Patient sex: M
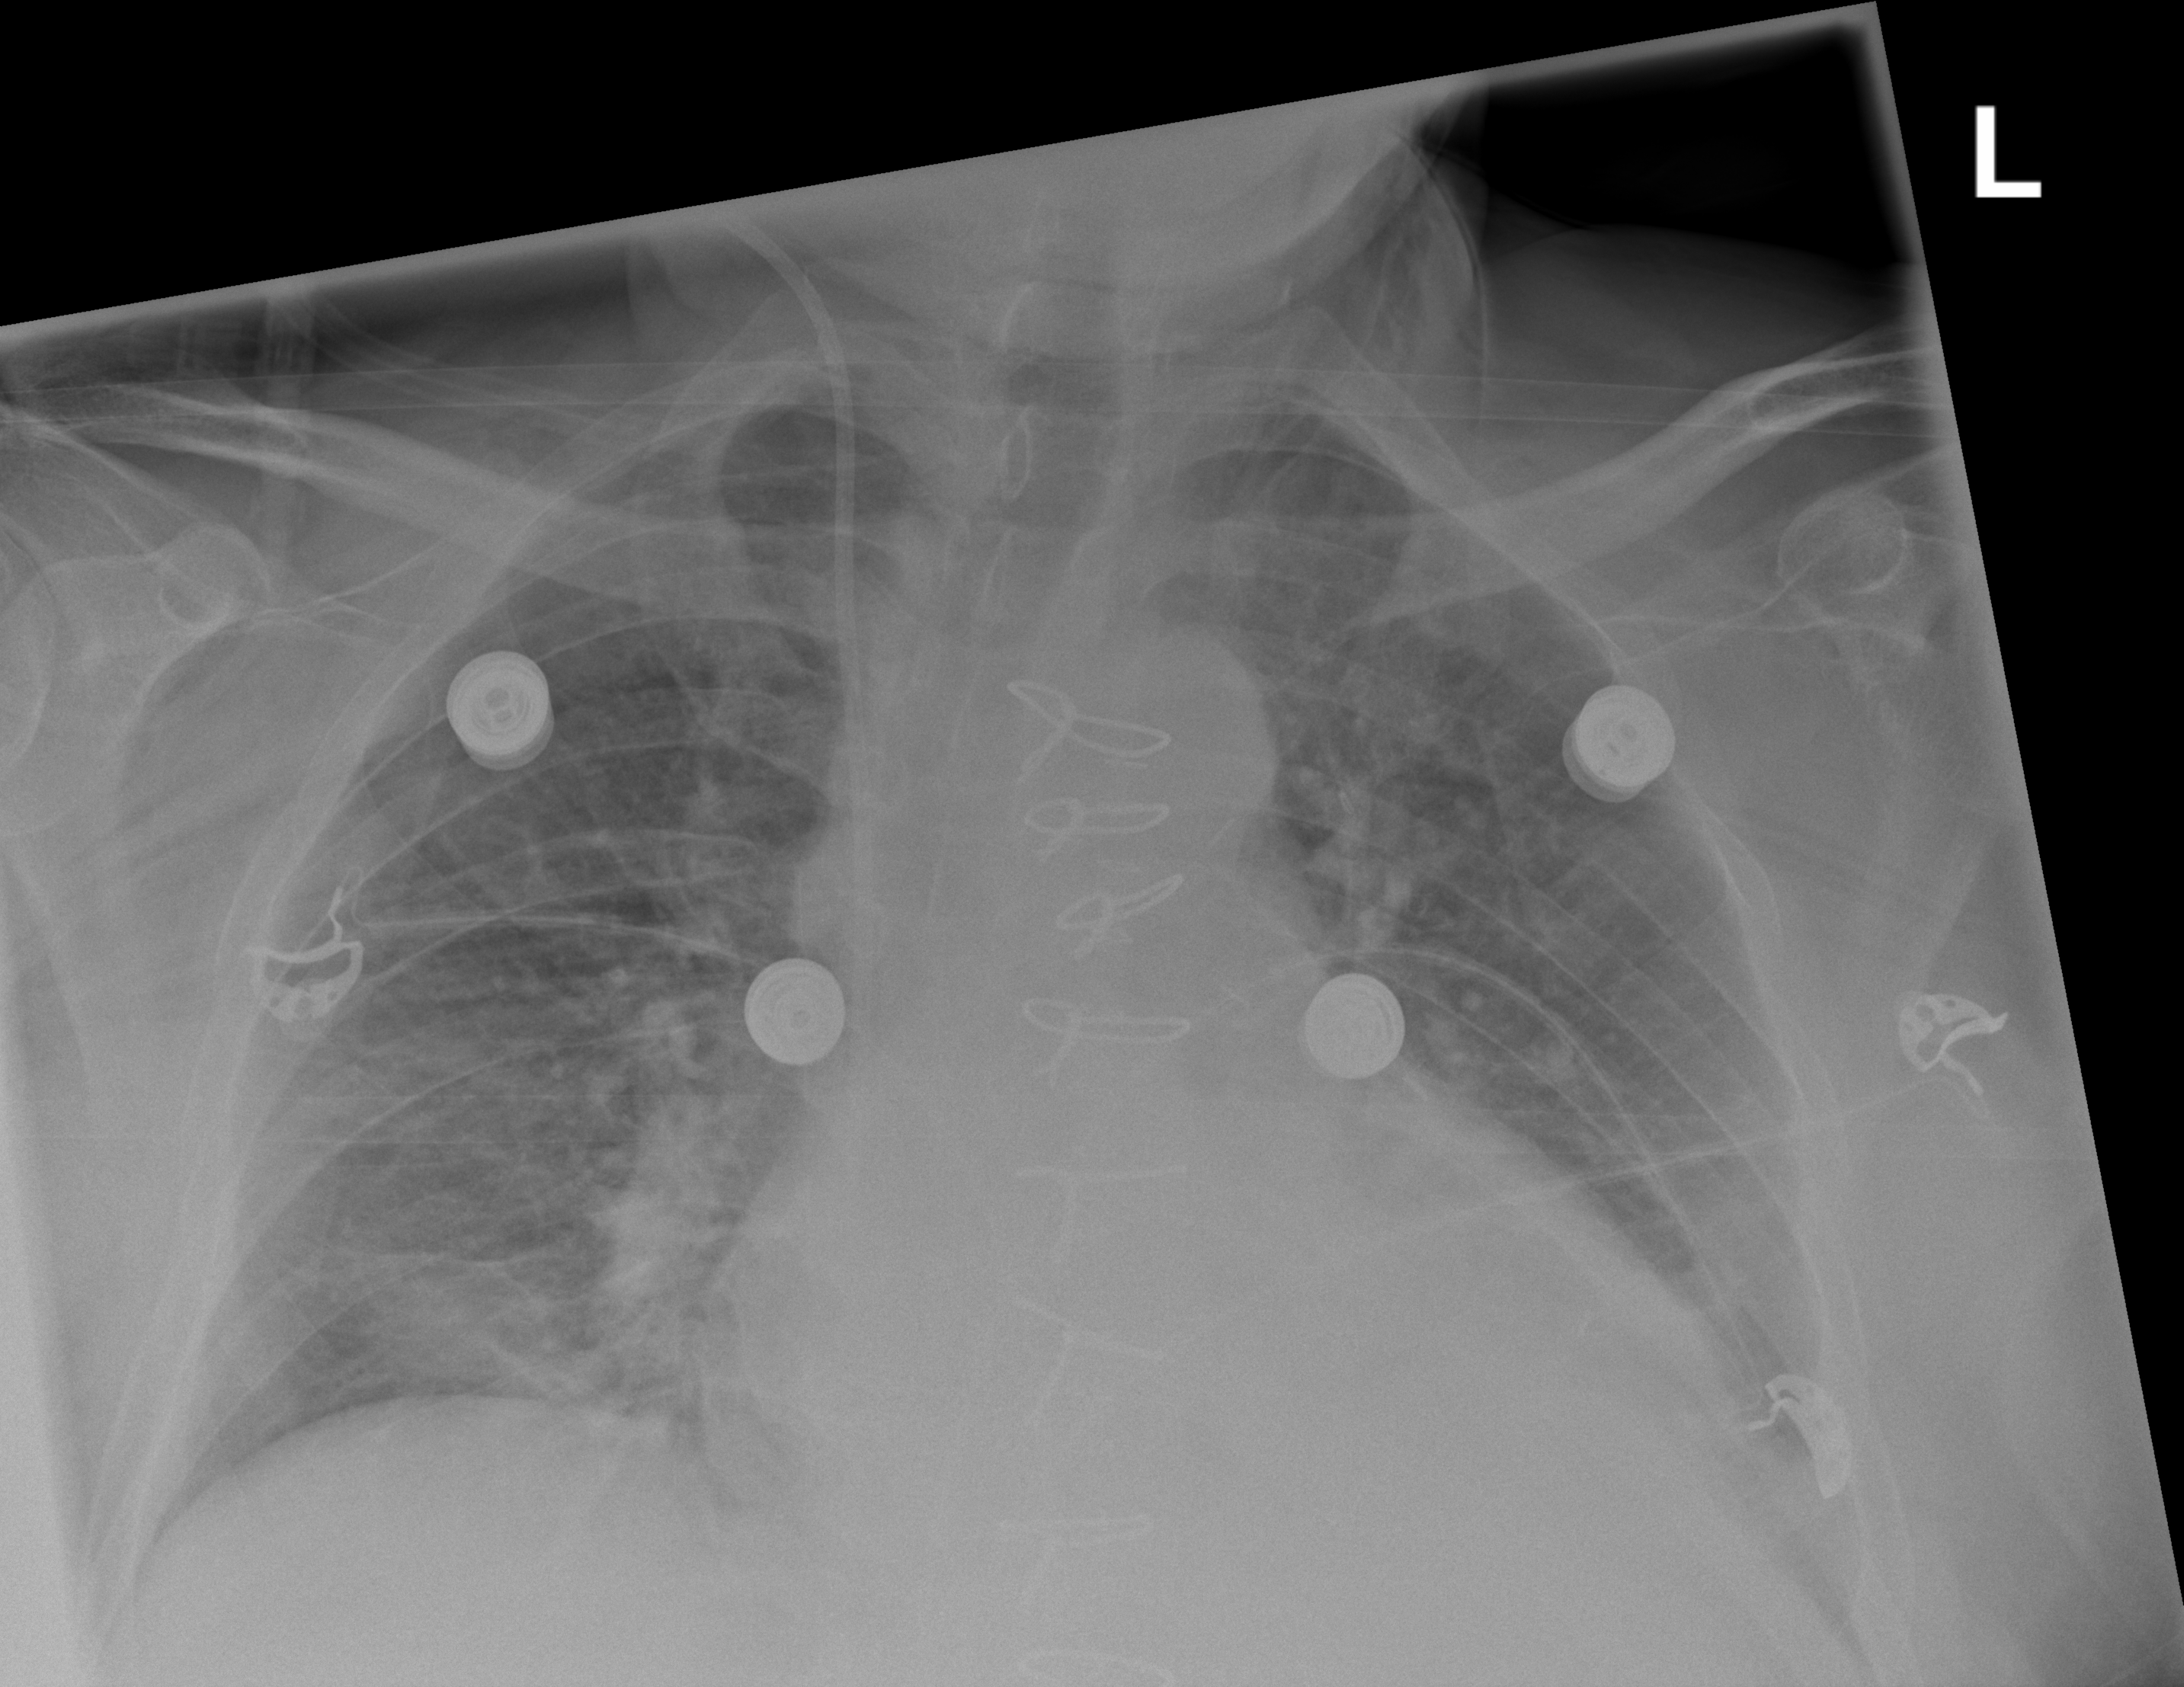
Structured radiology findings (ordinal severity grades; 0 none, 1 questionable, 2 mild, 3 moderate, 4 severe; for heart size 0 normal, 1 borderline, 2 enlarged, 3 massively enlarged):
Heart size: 2
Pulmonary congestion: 2
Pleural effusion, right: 2
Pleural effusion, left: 2
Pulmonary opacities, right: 2
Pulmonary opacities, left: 2
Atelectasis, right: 1
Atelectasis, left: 2